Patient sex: M
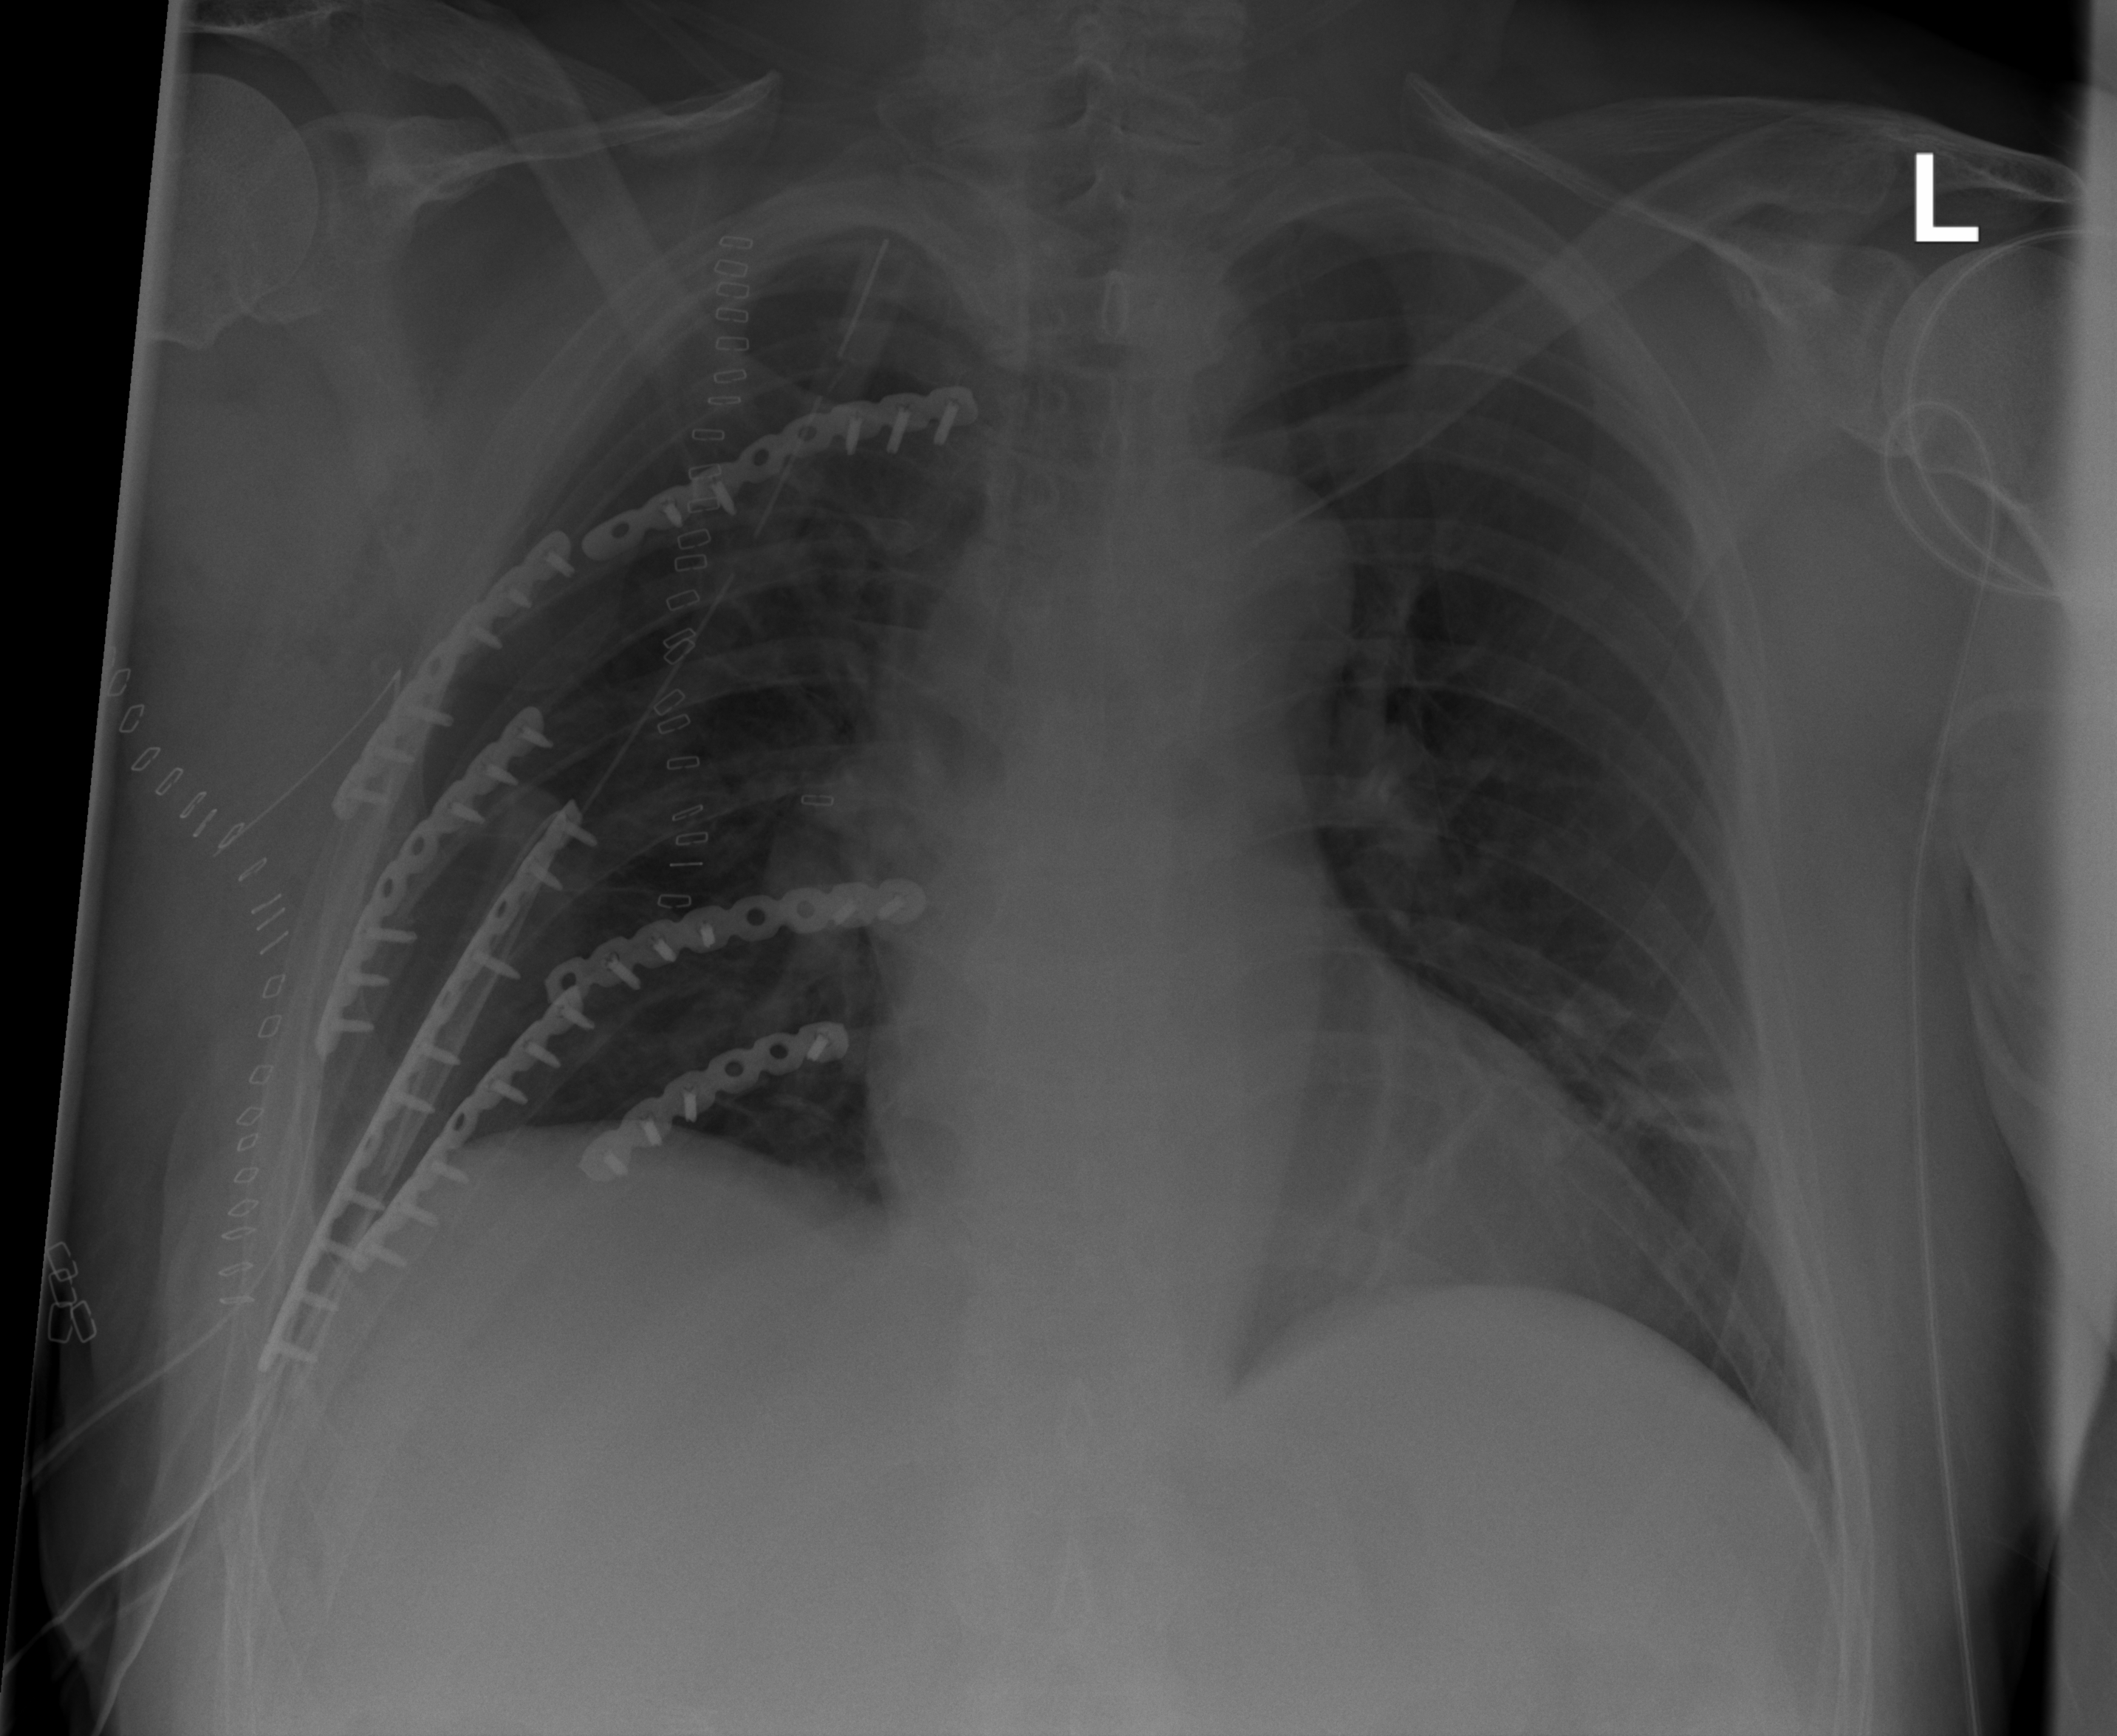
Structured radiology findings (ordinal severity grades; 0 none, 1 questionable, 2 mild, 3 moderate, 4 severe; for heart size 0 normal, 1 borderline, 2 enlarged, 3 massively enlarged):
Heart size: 0
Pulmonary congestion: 0
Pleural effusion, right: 0
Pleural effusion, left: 0
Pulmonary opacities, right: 0
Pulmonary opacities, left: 0
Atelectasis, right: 0
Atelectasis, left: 2